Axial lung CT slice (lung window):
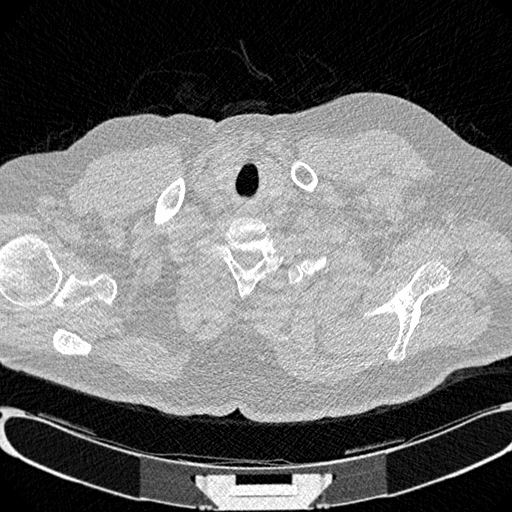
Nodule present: no